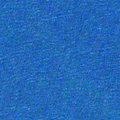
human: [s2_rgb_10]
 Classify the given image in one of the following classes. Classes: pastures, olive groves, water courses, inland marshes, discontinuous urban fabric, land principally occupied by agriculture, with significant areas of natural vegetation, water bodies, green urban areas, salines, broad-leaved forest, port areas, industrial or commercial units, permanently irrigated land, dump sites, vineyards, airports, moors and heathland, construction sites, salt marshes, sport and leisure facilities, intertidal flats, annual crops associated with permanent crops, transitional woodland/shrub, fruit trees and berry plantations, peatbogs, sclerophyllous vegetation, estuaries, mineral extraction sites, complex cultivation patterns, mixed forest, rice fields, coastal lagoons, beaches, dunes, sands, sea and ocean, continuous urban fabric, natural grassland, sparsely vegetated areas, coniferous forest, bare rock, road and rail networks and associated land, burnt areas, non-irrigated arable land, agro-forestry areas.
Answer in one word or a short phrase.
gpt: sea and ocean